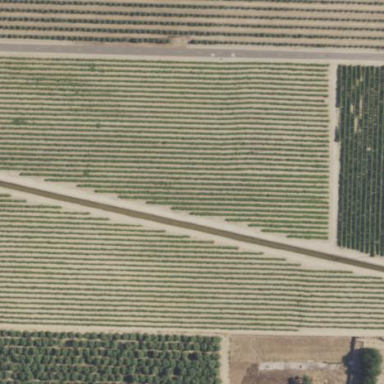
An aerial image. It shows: Vineyard.